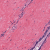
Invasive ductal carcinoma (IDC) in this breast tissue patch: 0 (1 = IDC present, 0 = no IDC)